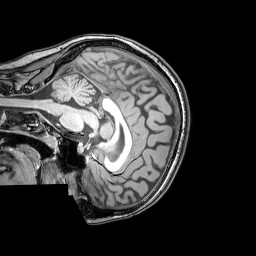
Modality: T1w
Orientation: sagittal
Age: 25
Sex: female
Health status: healthy
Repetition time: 0.081 s
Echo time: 0.037 s